Question: I have a spinner(dropdown)
I want to align the text in the spinner to the center and also want to change its colour to white.
How can i achieve it???
Spinner.Xml
'''
<Spinner
android:layout_width="match_parent"
android:layout_height="wrap_content"
android:id="@+id/sp_age"
android:layout_weight="1"
style="@style/spinner"
android:layout_margin="2dp"
android:spinnerMode="dropdown"></Spinner>
'''
Style.Xml
'''
<style name="spinner">
<item name="android:layout_width">match_parent</item>
<item name="android:layout_height">wrap_content</item>
<item name="android:popupBackground">#df382e1c</item>
<item name="android:layout_marginTop">-12dp</item>
<item name="android:background">@drawable/dropdown</item>
<item name="android:textColor">#fff</item>
<item name="android:textSize">50sp</item>
</style>
'''
Spinner.Java
'''
gender_array=getResources ().getStringArray (R.array.Gender);
gender_str= new ArrayAdapter<String> (c,android.R.layout.simple_spinner_dropdown_item,gender_array);
gender_str.setDropDownViewResource (android.R.layout.simple_dropdown_item_1line);
gender.setAdapter (gender_str);
'''
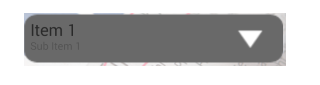
Answer: You have to pass layout on adapter.
Use below code:-
'''
gender_array=getResources ().getStringArray (R.array.Gender);
gender_str= new ArrayAdapter<String> (c,R.layout.spinner_layout,gender_array);
gender_str.setDropDownViewResource (android.R.layout.simple_dropdown_item_1line);
gender.setAdapter (gender_str);
'''
spinner_layout.xml
'''
<?xml version="1.0" encoding="utf-8"?>
<TextView xmlns:android="http://schemas.android.com/apk/res/android"
android:id="@+id/spinnerTarget"
android:layout_width="match_parent"
android:layout_height="40dp"
android:paddingLeft="5dp"
android:maxLines="1"
android:gravity="center"
android:singleLine="true"
android:textColor="@color/white"
android:textSize="12sp" />
'''